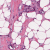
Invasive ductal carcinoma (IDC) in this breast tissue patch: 1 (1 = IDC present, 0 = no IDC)